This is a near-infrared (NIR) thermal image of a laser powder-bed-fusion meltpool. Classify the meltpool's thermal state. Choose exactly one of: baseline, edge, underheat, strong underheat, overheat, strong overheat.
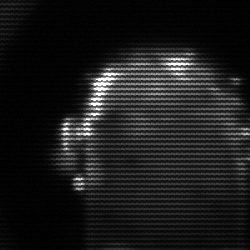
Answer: baseline